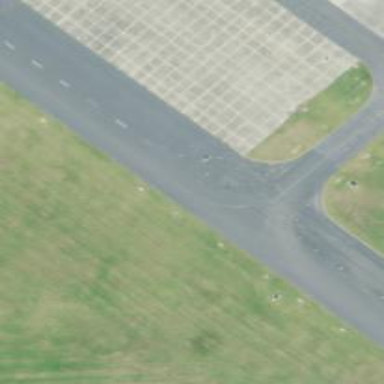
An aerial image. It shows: Asphalt taxiway in the airport.